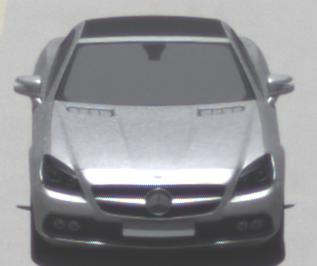
Make: Mercedes-Benz
Model: SLK 200
Detailed model: SLK-Class (172)
Model produced from: 2011/03
Model produced until: 2015/04
Doors: 2
Color: white
Road condition: dry road
Daytime: midday
Contrast: high contrast